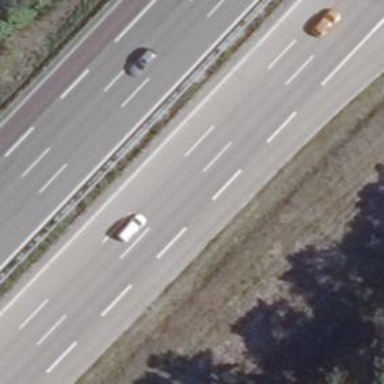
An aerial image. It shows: Motorway junction.